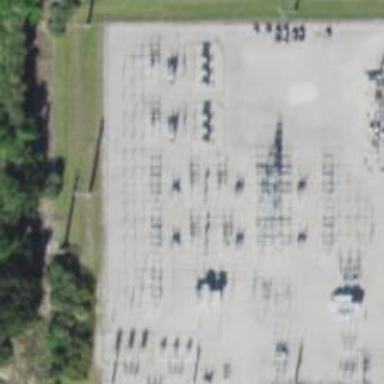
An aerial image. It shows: Switch for power supply.